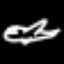
Label: airplane